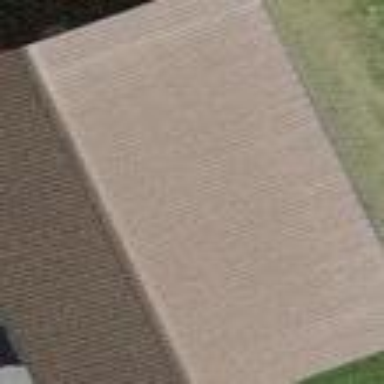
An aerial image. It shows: Shed building.